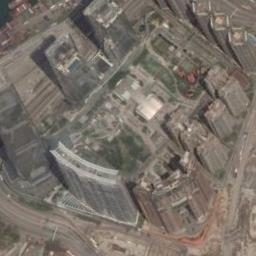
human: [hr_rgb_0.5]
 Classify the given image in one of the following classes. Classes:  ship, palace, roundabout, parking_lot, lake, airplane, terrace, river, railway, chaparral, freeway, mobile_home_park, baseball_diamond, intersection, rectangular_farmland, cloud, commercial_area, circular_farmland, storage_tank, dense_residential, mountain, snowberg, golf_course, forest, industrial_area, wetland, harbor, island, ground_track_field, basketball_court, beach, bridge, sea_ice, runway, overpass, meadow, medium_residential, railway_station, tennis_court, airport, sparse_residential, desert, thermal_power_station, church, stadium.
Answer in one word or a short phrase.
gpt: commercial_area